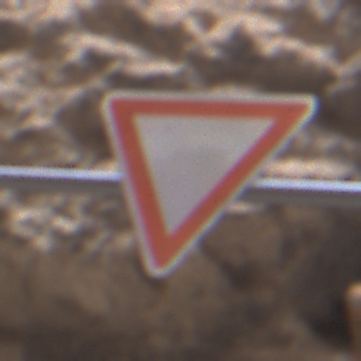
Verkehrszeichen: VorfahrtGewaehren
Umgebung: Outdoor, Urban
Tageszeit: Midday
Wetter: PartlyCloudy
Licht: Natural
Jahreszeit: NotSpecified
Kontrast: MediumContrast